The plot is a Hilbert-envelope spectrum of a rotating bearing's acceleration signal, annotated with the bearing's characteristic defect frequencies. Based on the visible evidence, which condition applies: normal, inner_race, outer_race, ball?
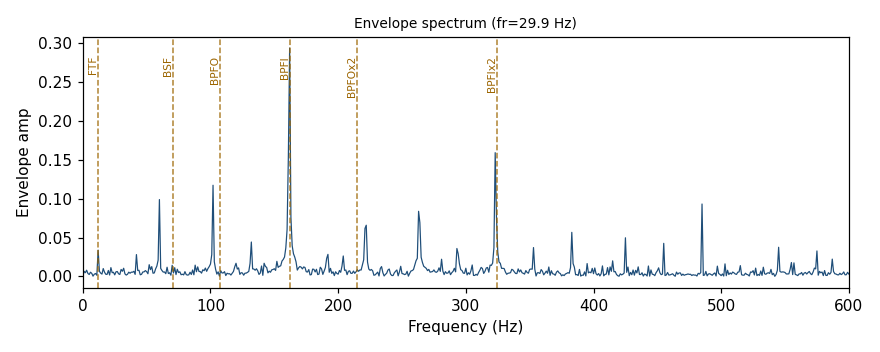
Answer: inner_race